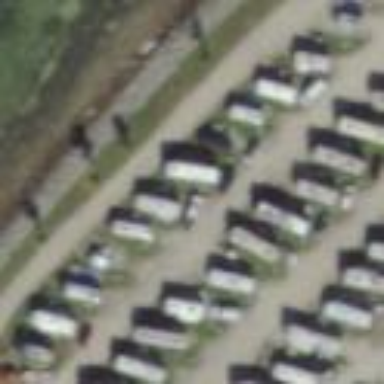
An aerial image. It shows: Camping pitch for tourists.